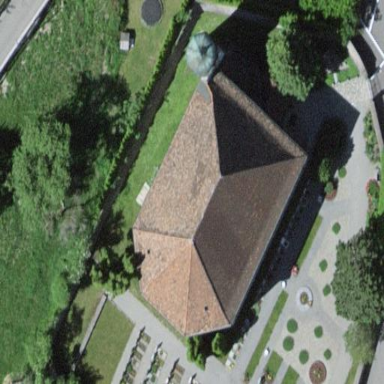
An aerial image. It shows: Church which is place of worship.